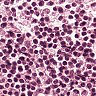
Metastatic tissue present: no